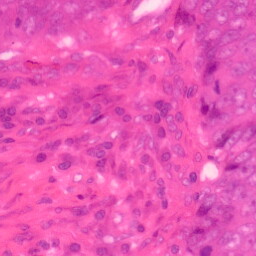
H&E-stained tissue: Colon